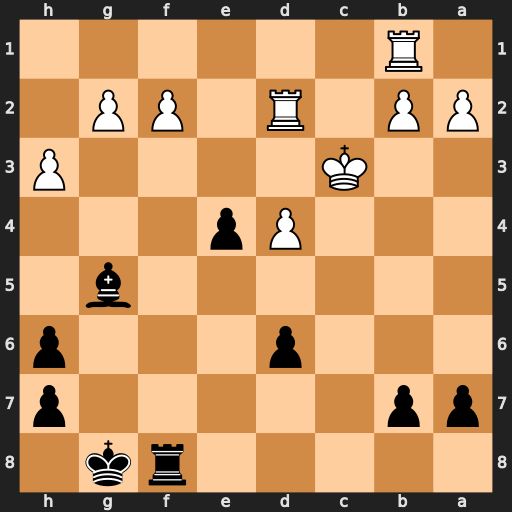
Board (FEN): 5rk1/pp5p/3p3p/6b1/3Pp3/2K4P/PP1R1PP1/1R6
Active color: b
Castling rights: -
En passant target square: -
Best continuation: Rc8+ Kb3 Bxd2